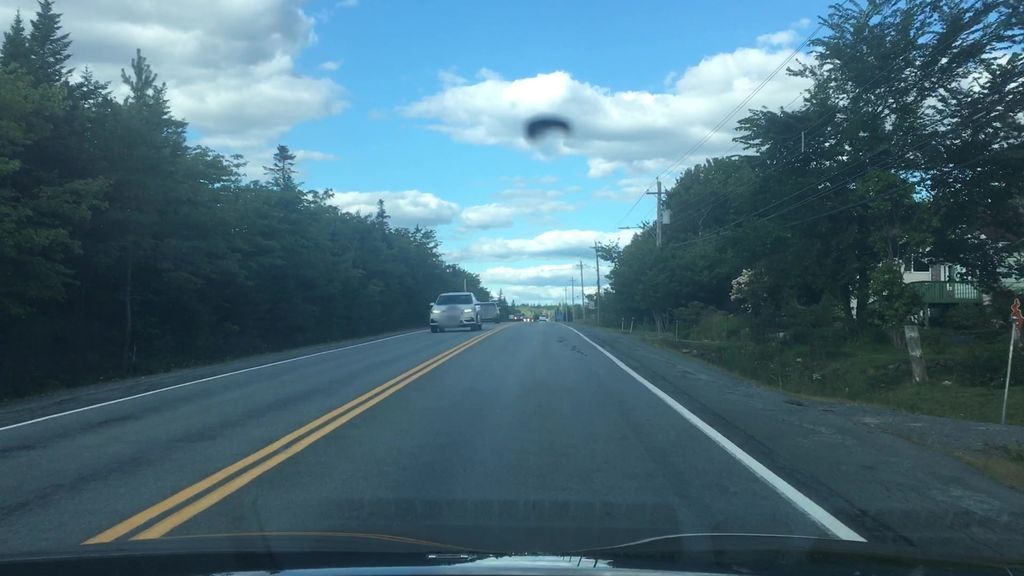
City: halifax